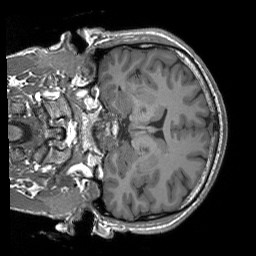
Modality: T1w
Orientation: coronal
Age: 28
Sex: male
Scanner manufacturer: siemens
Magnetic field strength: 3 T
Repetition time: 1.9 s
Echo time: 0.00243 s